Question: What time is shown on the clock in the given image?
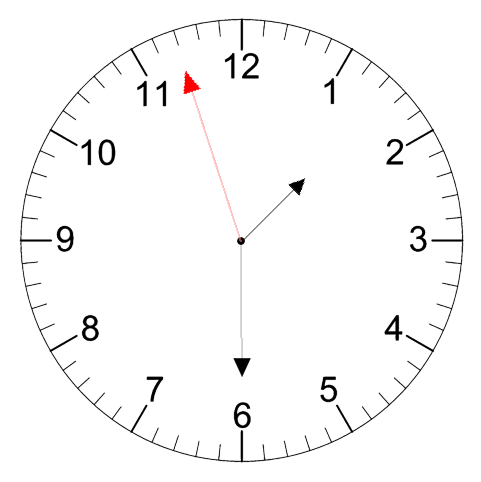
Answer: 01:29:57